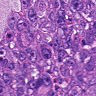
Metastatic tissue present: yes